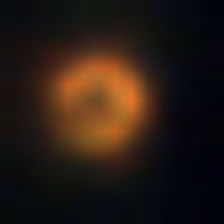
Taxon: NanoPlankton
Group: Other